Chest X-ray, PA view. Patient: 65 years old, sex M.
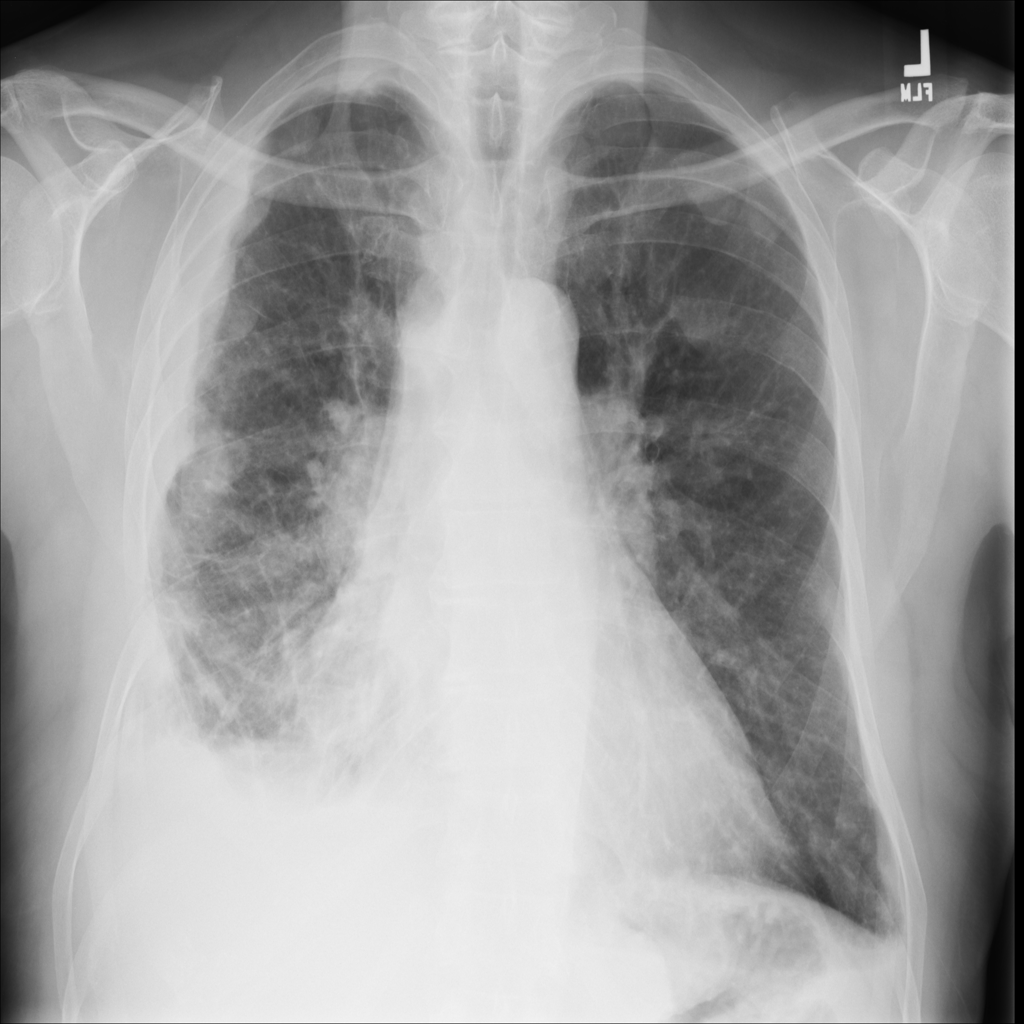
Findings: Effusion, Mass, Pleural_Thickening